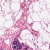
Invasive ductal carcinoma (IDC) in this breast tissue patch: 0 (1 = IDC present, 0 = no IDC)